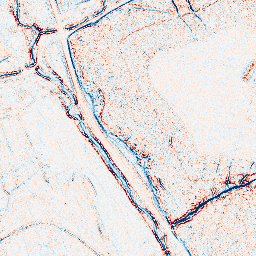
Category: edge_preserving
Decomposition family: bilateral
Decomposition parameters: d: 5
sigma_color: 75
sigma_space: 50
Upsampling method: regularized
Upsampling parameters: scale: 2
lambda_reg: 0.01
Upsampling scale: 2